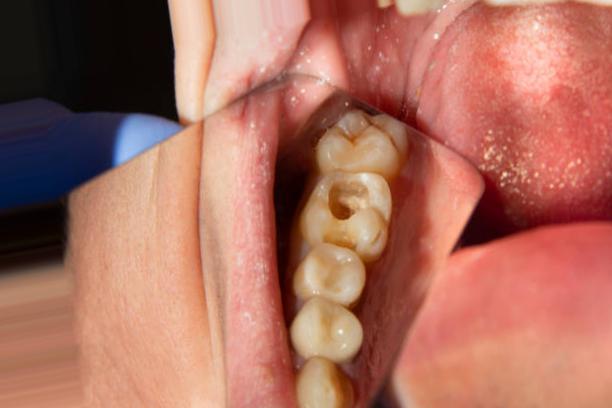
Condition: Caries